【题型】填空题　【知识点】函数　【难度】easy
如图，点$A$是函数$y=\dfrac{9}{x}$在第一象限内的图像上一点，过点$A$作$AB \perp y$轴于点$B$，则$\triangle AOB$的面积为\underline{\qquad}.

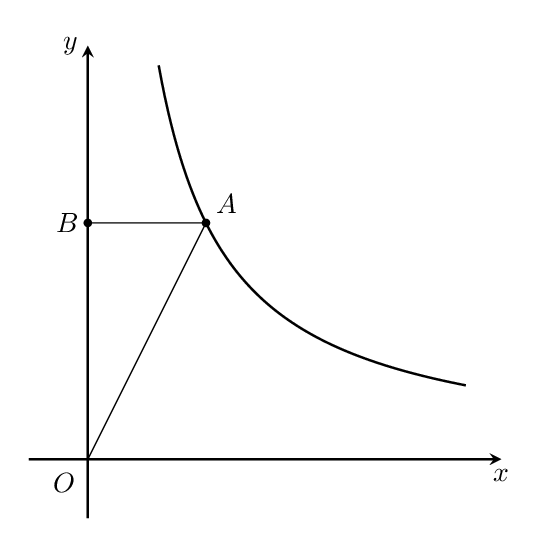
【解答】
\noindent 【答案】$\dfrac{9}{2}$\\
\noindent 【分析】本题考查反比例函数比例系数$k$的几何意义，根据反比例函数$y=\dfrac{k}{x}(k \neq 0)$的比例系数$k$的几何意义，得到$\triangle AOB$的面积为$\dfrac{|k|}{2}$即可求解.\\
\noindent 【详解】解：$\because$点$A$是函数$y=\dfrac{9}{x}$在第一象限内的图像上一点，$AB \perp y$轴于点$B$，\\
\noindent $\therefore \triangle AOB$的面积为$\dfrac{9}{2}$，\\
\noindent 故答案为：$\dfrac{9}{2}$.